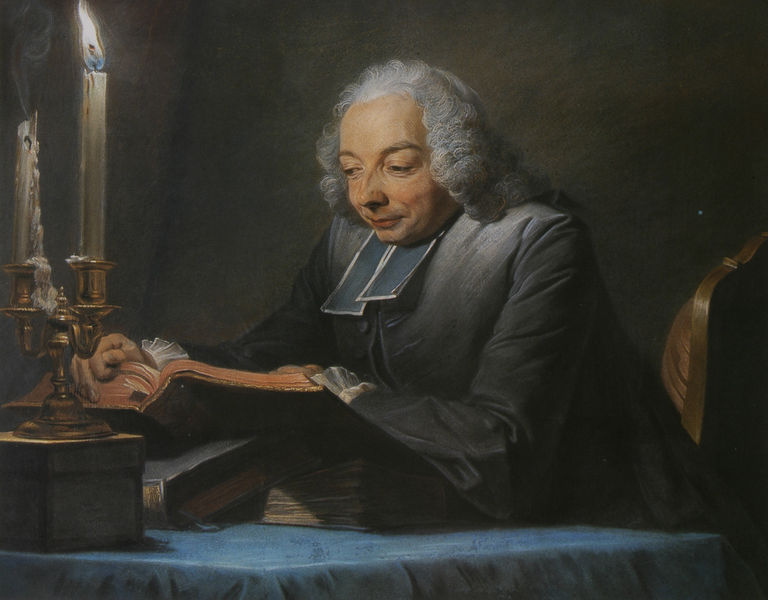
Titel: L'Abbé Jean-Jaques Hubert lisant
Künstler: Maurice Quentin de La Tour
Standort: Saint-Quentin
Institution: Musée Antoine Lécuyer
Schlagwörter: blau, dunkel, feuer, fuß, gemälde, hand, mann, schatten, umhang, weiß, grün, sitzen, abend, braun, finger, frankreich, frisur, grau, haar, hell, hintergrund, holz, hut, licht, mund, nacht, nase, orange, pastell, profil, raum, schwarz, stirn, stuhl, tisch, türkis, zimmer, blick, rot, muster, alt, hemd, jacke, richter, wand, arme, augen, barock, bibel, bluse, falten, gesicht, halten, inkarnat, kragen, neues testament, samt, sockel, spitze, ärmel, bildnis, hände, portrait, porträt, tischdecke, tischtuch, öl, rauch, dunkelheit, geistlicher, gewand, gold, haare, halbfigur, mantel, pose, sessel, sitzend, adel, decke, spitzen, england, kinn, knopf, lippen, locke, locken, rokoko, rouge, perücke, lächeln, wangen, bücher, papier, ecke, lehne, ölgemälde, frack, falte, polster, spitz, knopfloch, brauen, glanz, lesen, stuhllehne, kerze, robe, kerzen, leuchter, faltenwurf, rüschen, feinmalerei, knöpfe, geschminkt, lider, make up, konzentration, tischkante, wände, vanitas, deckel, messing, offen, flamme, philosoph, buch, denken, dose, münchen, brennen, flammen, kupfer, schriftsteller, literatur, schiller, kiste, manschetten, posieren, krause, grinsen, einband, kasten, kerzenständer, kerzenlicht, kerzenschein, wachs, kerzenhalter, kerzenleuchter, talar, buchrücken, foliant, seiten, beleuchtet, pfarrer, halbprofil, kraus, untersicht, leder, pastor, priester, lesender, stapel, ständer, halter, leser, gelehrter, besatz, lesend, studieren, studierzimmer, goethe, aufgeschlagen, sitzender, schief, kästchen, tropfen, brennend, kontemplation, kandelaber, ornat, blättern, lektüre, perrücke, bäffchen, cyan, evangelisch, graue haare, biebel, abt, bücherstapel, kleriker, beffchen, stühl, allonge, latour, nac, stapeln, erloschen, bücherwurm, schreibtsich, abbé, amtsrat, bibl, blauer tisch, geitlicher, lekütre, messingständer, quentin, quentin de latour, konznetriert, frack+, erlöscht